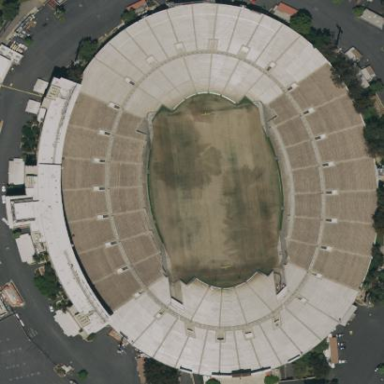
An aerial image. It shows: Stadium used for American football matches.